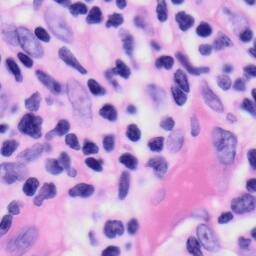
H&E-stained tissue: Skin